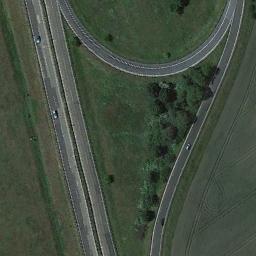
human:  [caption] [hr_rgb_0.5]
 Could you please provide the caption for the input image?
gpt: A ring-shaped freeway surrounded by a large green lawn with several cars on the freeway .

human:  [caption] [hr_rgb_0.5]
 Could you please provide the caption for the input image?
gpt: There are few cars on the motorway .

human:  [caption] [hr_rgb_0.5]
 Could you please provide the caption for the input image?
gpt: The freeway goes through the grass with some cars .

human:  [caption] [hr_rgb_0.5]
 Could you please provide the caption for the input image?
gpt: Two freeways and a roundabout go through the lawn with some trees .

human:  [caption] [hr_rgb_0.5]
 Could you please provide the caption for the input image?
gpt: There are green lawns and some trees beside the freeway .